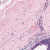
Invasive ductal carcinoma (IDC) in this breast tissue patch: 0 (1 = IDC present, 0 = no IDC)